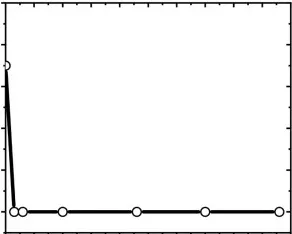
(B) Pain relief assessed with visual analog scale (VAS) score at different time points after MR-HIFU treatments for 4 years.
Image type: chart (chart)